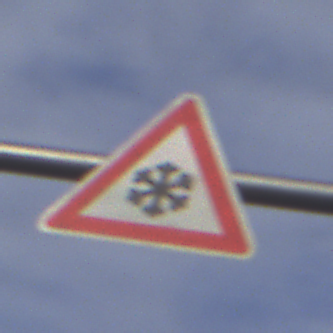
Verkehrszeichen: SchneeOderEisglaette
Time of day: MorningAfternoon
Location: Outdoor (Urban)
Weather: PartlyCloudy
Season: NotSpecified
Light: Natural